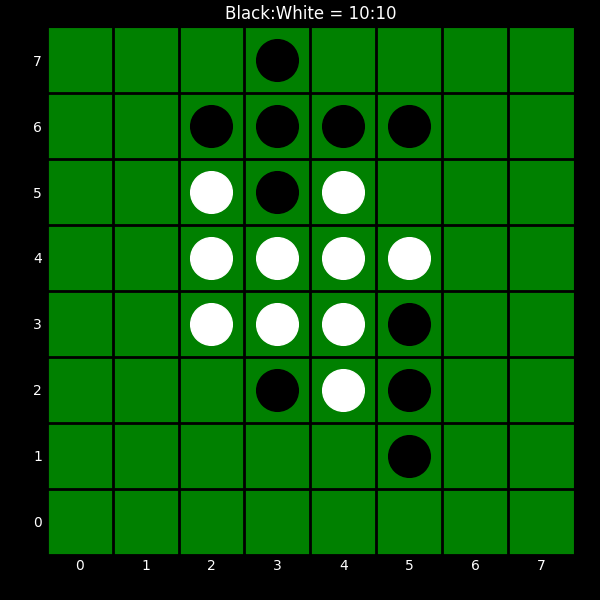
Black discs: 10
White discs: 10